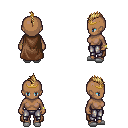
a pixel art fantasy rpg character, female body template, human, dark skin, brown cape, metal pants, blonde mohawk hairstyle, gold tiara, bracelets, white slippers, four views (front, back, left, right), 2x2 character sprite sheet, small pixel art, hard edges, no anti-aliasing